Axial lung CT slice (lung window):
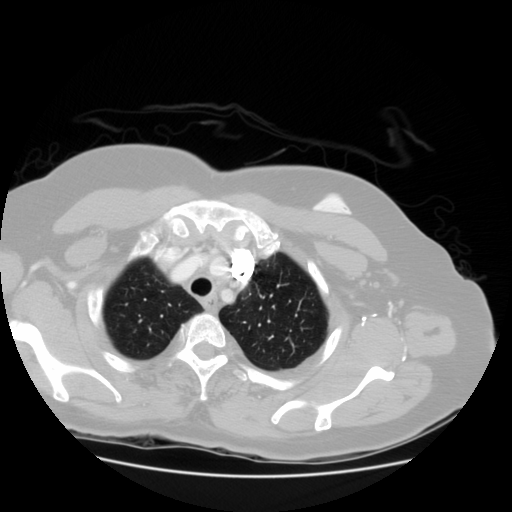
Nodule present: no